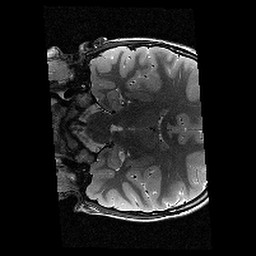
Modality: T2w
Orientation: coronal
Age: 9
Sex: male
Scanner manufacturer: siemens
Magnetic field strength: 3 T
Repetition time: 9.23 s
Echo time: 0.067 s